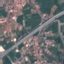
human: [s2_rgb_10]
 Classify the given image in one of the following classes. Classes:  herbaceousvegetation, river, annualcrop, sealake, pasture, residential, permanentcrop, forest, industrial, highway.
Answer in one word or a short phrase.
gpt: Highway